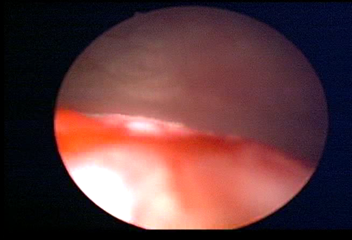
Modality: WLC
Class: Normal mucosa
Bladder cancer association: No